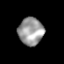
Tissue: prostate
Cell type: Epithelial cells
Senescence score: 0.2994
Nuclear area (px): 677
Mean DAPI intensity: 154.934